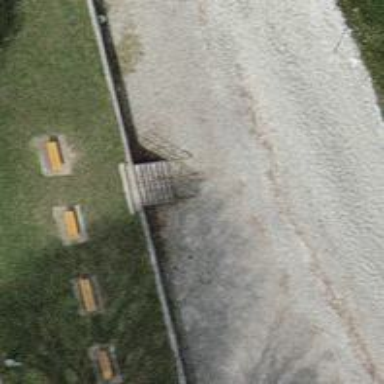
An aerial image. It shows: Set of steps on the road.